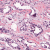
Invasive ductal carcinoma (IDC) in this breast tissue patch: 1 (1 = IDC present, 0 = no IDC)